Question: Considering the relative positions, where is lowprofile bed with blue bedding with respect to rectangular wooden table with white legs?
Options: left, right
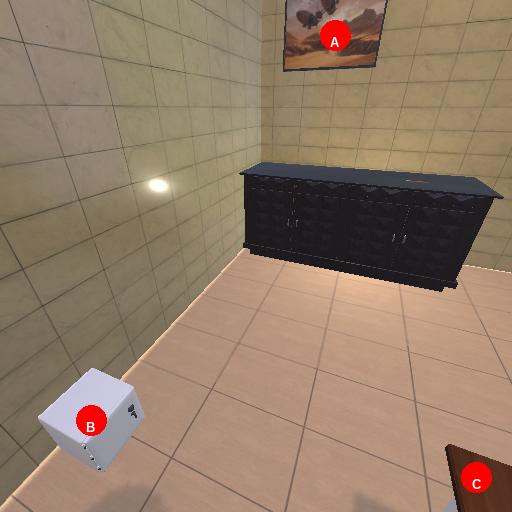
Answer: left